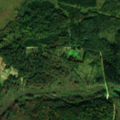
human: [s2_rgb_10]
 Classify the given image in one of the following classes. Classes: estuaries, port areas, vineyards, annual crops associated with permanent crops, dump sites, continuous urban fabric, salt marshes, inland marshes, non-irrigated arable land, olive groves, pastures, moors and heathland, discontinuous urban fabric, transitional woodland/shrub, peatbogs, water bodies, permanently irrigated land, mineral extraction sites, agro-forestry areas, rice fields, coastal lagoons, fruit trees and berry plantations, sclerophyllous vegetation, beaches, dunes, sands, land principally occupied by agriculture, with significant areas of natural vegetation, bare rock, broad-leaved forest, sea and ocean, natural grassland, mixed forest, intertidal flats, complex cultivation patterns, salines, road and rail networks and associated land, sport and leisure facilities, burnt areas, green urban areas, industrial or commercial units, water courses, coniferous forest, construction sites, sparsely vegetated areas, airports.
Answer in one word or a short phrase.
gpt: broad-leaved forest, mixed forest, transitional woodland/shrub, water bodies